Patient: sex F, age 71
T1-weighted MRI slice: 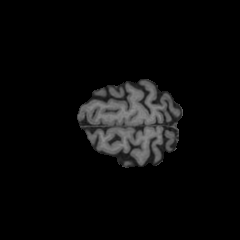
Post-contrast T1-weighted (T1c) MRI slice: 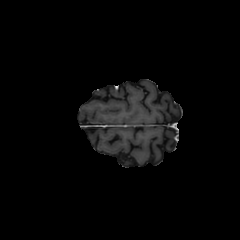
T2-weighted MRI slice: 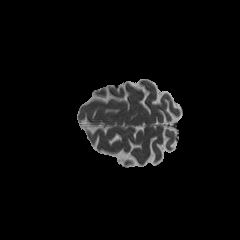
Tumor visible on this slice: no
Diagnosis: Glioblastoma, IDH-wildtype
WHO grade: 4